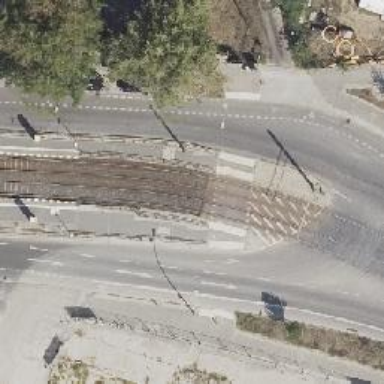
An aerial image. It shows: Uncontrolled tram railway crossing.